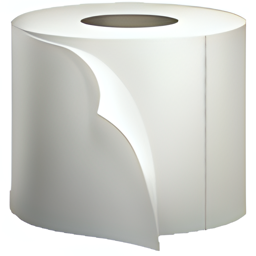
Name: roll of paper
Emoji: 🧻
Group: Objects
Sub-group: household